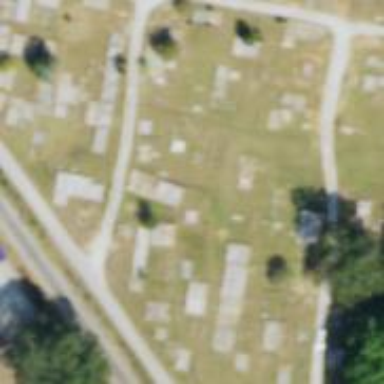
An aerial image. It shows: Cemetery.